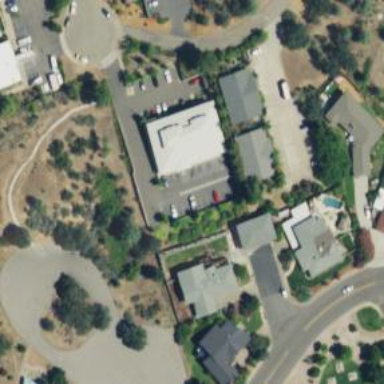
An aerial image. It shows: Healthcare center.